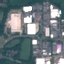
Land use / land cover class: Industrial